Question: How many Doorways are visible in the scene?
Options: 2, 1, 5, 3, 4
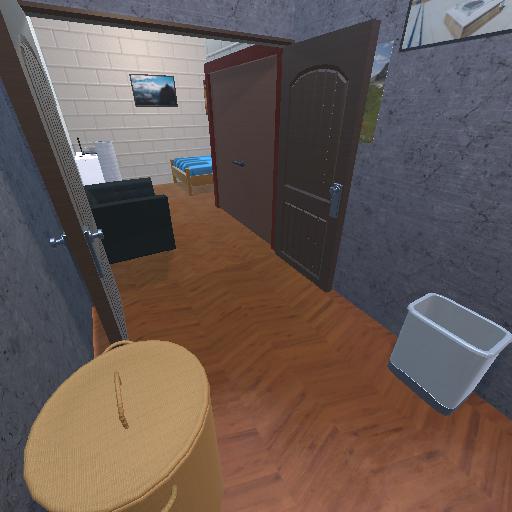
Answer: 2